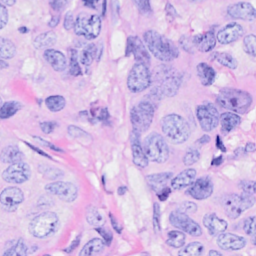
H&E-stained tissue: Breast